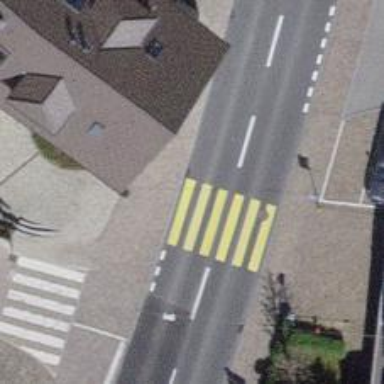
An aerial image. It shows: Kerb serving as barrier.